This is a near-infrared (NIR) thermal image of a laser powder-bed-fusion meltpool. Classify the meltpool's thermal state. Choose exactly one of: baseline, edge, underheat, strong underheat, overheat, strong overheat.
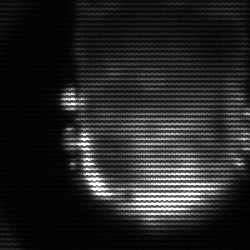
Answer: baseline